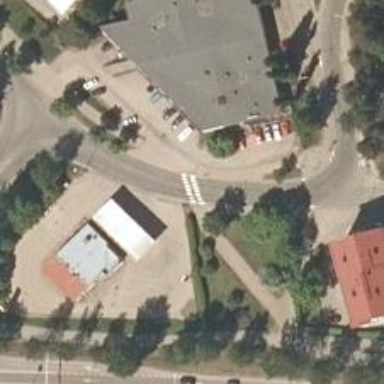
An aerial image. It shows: Asphalt cycleway featuring zebra crossing. The crossing is uncontrolled.